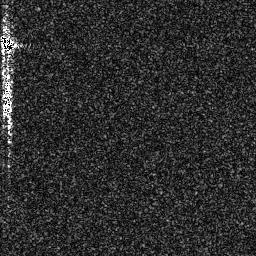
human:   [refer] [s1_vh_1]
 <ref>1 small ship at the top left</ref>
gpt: <box>[[0, 12, 5, 21, 0]]</box>